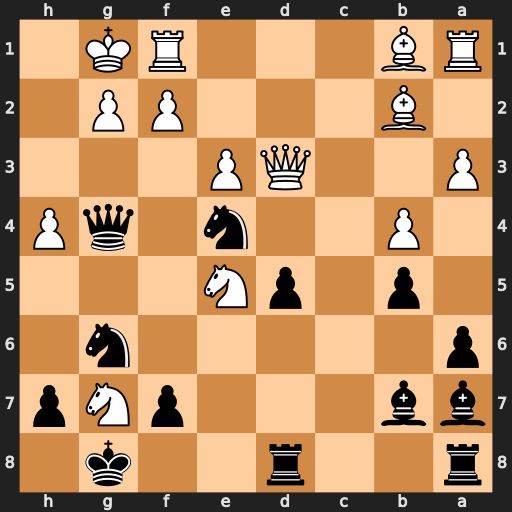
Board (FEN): r2r2k1/bb3pNp/p5n1/1p1pN3/1P2n1qP/P2QP3/1B3PP1/RB3RK1
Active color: b
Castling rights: -
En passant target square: -
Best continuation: Nxe5 Bxe5 f6 Nf5 Qxf5